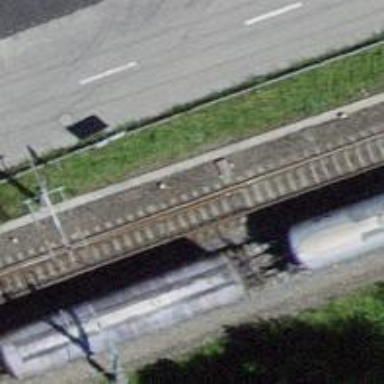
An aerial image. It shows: Railway switch.